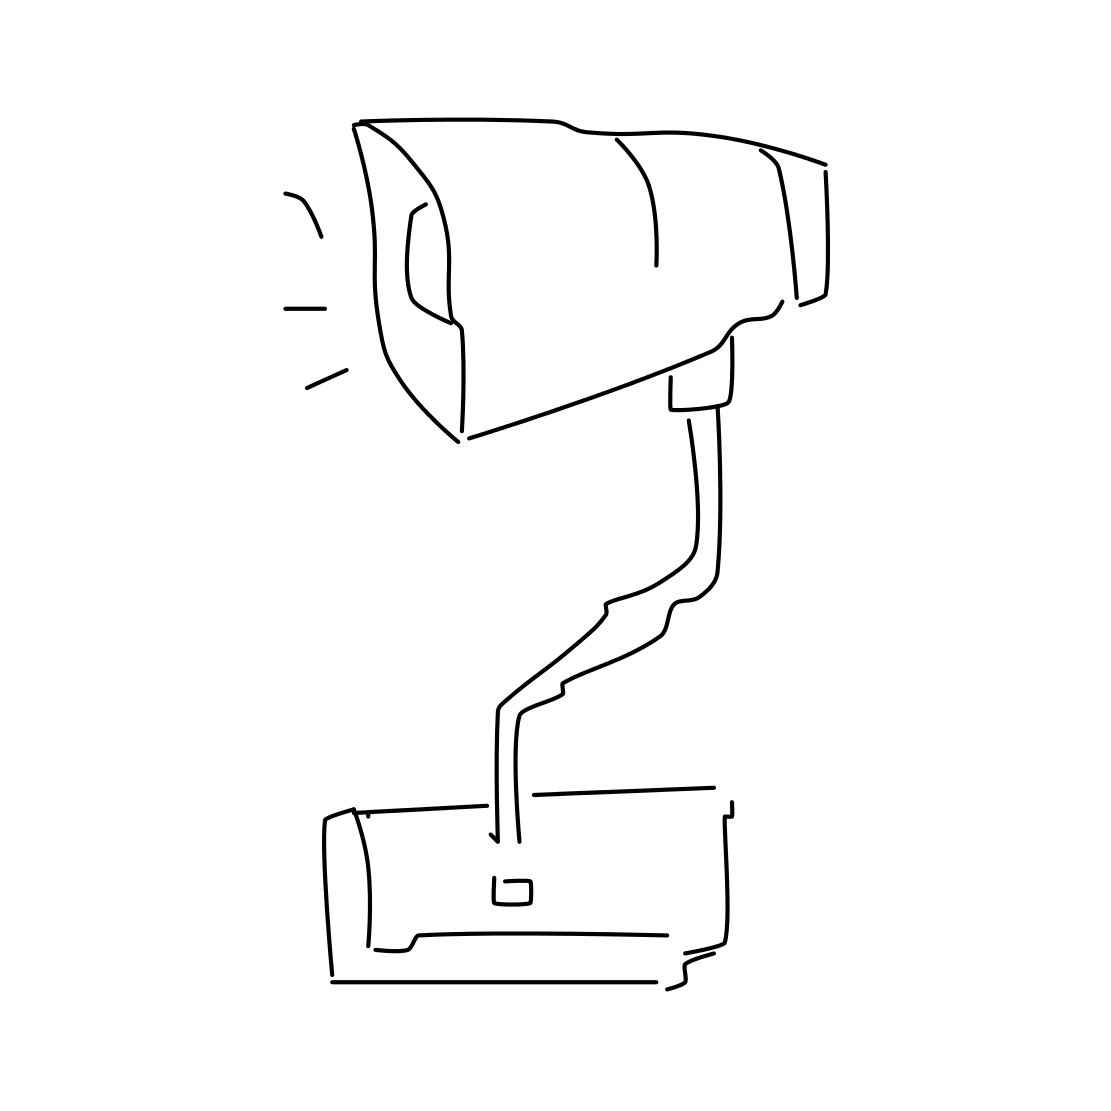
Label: tablelamp